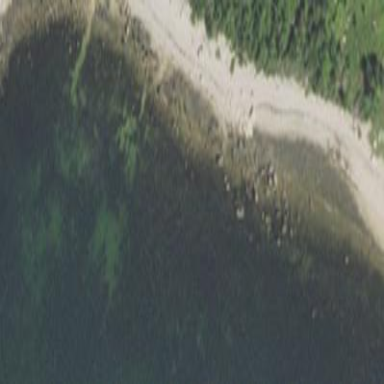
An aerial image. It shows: Rocky area affected by tidal movements.